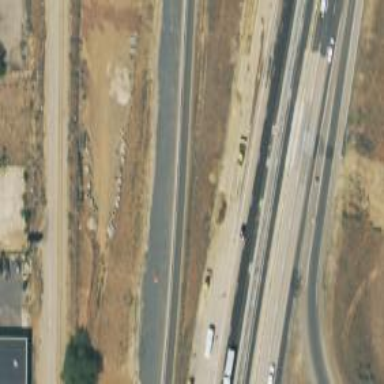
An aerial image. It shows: Motorway.